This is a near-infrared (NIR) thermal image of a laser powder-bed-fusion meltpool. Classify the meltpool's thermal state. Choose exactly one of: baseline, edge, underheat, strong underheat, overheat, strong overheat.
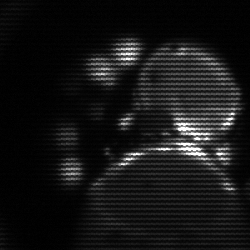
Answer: edge